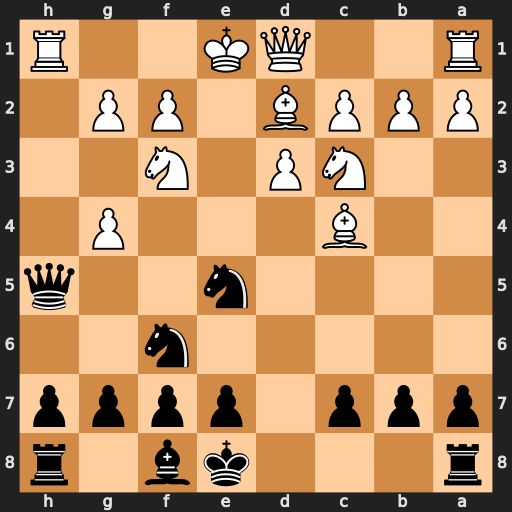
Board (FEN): r3kb1r/ppp1pppp/5n2/4n2q/2B3P1/2NP1N2/PPPB1PP1/R2QK2R
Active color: b
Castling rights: KQkq
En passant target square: -
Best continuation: Qxh1+ Ke2 Qxd1+